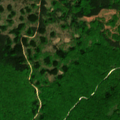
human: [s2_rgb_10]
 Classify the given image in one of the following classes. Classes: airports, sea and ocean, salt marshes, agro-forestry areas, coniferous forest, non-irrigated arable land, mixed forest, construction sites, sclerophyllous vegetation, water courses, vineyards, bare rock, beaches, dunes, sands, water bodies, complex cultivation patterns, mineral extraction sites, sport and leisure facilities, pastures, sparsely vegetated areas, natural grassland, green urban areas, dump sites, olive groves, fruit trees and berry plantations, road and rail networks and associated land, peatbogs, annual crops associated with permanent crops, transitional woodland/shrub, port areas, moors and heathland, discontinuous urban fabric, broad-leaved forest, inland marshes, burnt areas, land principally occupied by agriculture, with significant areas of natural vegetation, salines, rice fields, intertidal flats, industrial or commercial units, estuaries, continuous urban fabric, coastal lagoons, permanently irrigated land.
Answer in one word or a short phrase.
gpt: broad-leaved forest, coniferous forest, mixed forest, transitional woodland/shrub